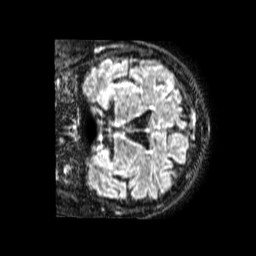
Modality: FLAIR
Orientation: coronal
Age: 57
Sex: male
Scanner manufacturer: philips
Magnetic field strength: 1.5 T
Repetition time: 4.8 s
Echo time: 0.3368 s